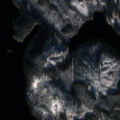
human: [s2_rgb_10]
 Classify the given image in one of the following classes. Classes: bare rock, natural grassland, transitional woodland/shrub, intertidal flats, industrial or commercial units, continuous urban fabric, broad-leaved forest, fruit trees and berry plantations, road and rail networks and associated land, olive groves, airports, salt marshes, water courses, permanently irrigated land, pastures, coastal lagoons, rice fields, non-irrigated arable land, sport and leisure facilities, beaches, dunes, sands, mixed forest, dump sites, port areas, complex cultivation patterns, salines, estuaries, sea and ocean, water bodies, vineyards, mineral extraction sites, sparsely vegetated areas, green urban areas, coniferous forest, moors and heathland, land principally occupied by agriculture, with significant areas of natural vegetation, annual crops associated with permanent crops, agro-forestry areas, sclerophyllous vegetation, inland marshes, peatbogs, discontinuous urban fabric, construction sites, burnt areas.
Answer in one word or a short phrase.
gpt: transitional woodland/shrub, water bodies